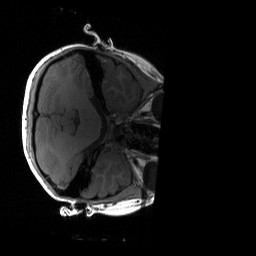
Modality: T1w
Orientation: axial
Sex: female
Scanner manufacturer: siemens
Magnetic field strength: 3 T
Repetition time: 1.9 s
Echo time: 0.00243 s